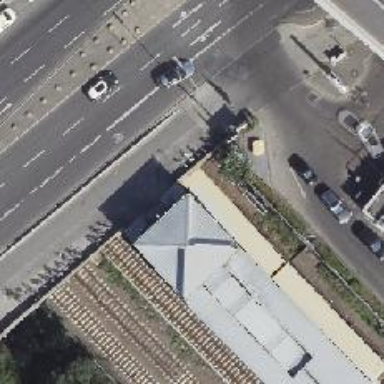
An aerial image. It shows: Close-up of railway platform edge.